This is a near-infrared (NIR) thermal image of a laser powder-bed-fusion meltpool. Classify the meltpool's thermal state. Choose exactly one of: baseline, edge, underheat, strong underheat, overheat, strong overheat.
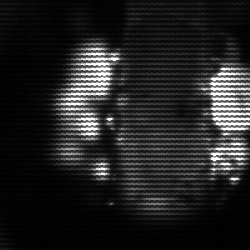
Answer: strong underheat